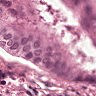
Metastatic tissue present: yes